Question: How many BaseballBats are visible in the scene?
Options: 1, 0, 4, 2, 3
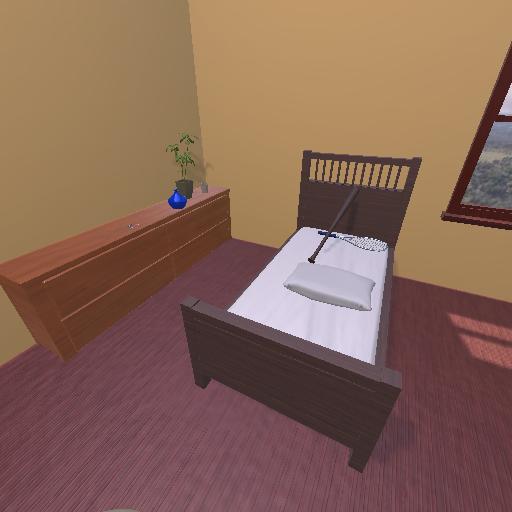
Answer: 1